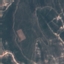
Label: HerbaceousVegetation